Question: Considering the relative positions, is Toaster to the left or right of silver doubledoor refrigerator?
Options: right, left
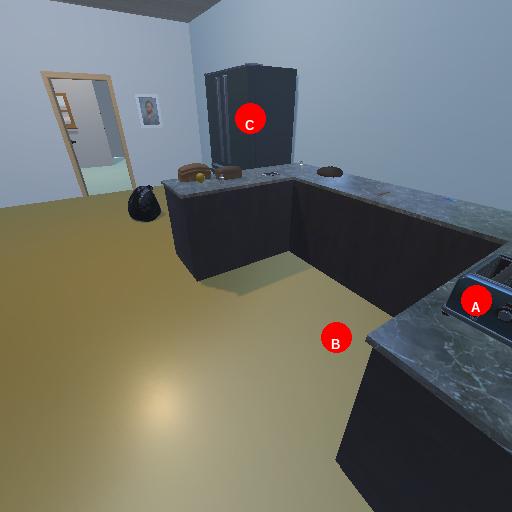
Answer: right